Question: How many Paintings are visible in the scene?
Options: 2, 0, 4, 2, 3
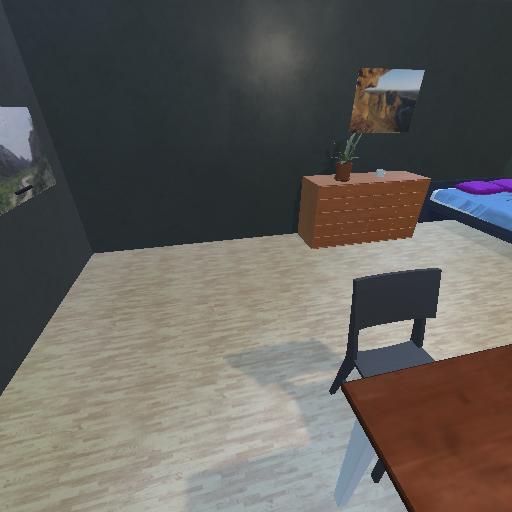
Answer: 2